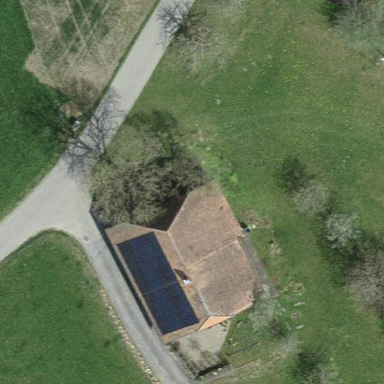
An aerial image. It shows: Farm building.